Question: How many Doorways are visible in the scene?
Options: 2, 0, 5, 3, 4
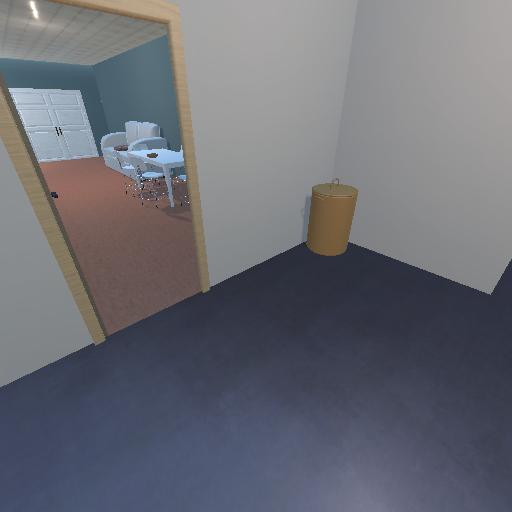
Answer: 2